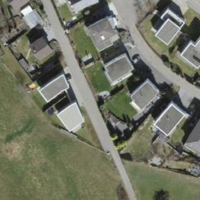
EUNIS habitat code: 55
Species observed at this site:
Epilobium hirsutum
Geum rivale
Filipendula ulmaria